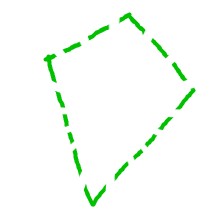
Shape: kite